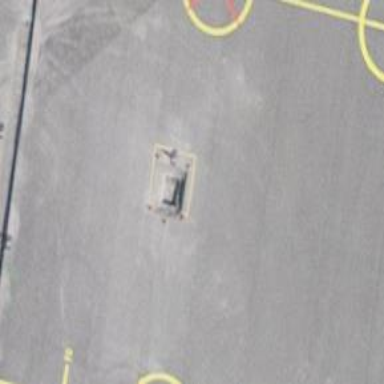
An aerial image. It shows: Image of helipad at airport.